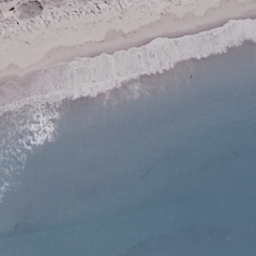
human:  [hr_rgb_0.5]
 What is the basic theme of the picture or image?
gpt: beach